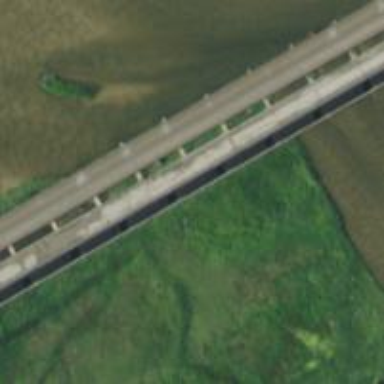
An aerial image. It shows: Viaduct railway bridge.